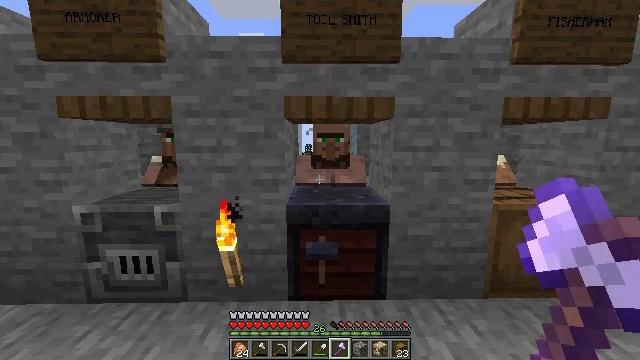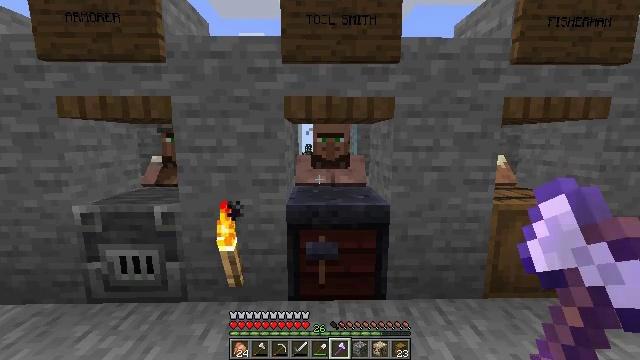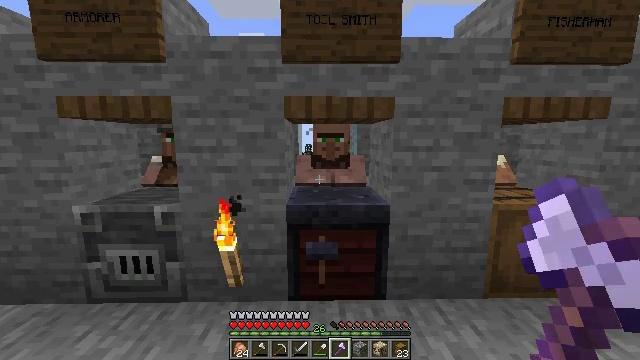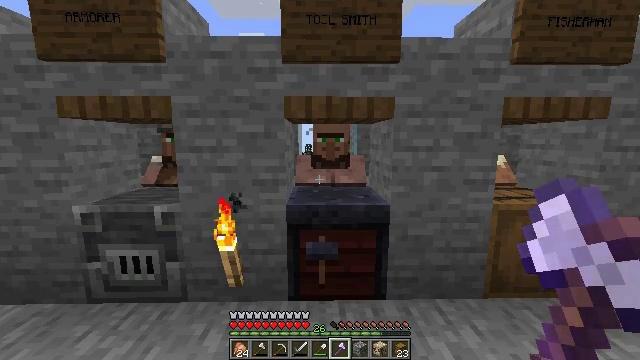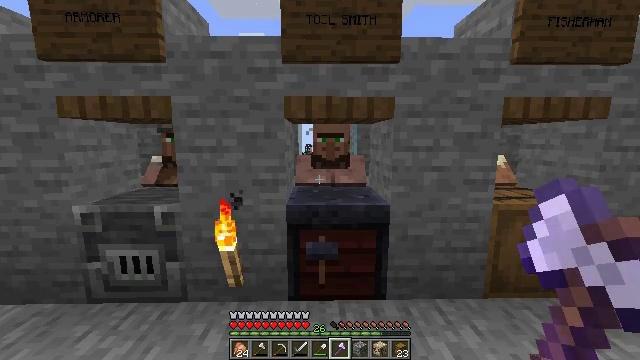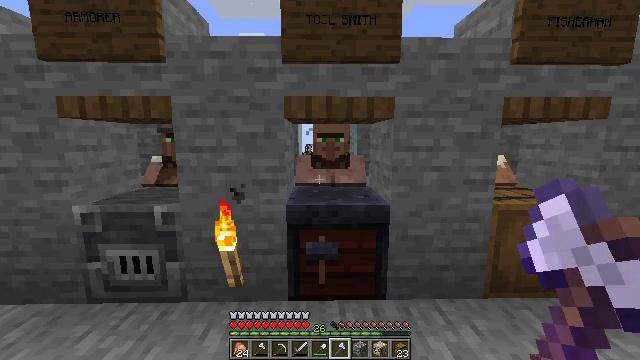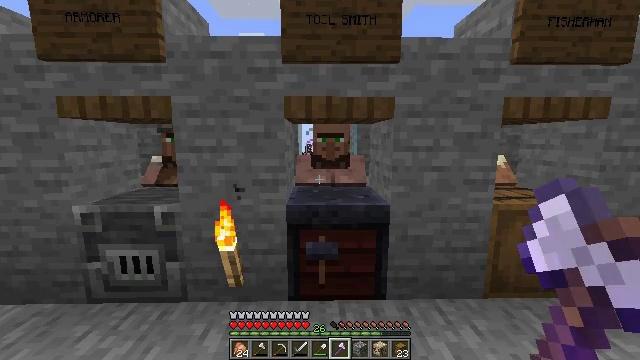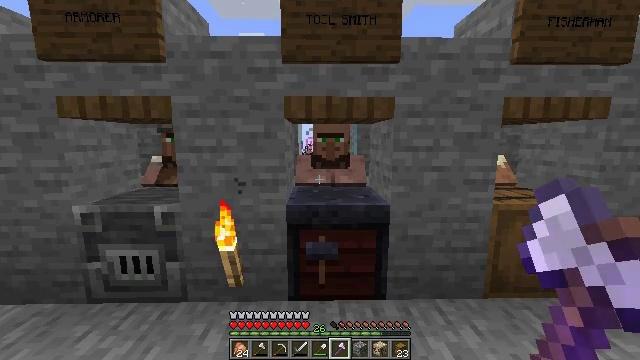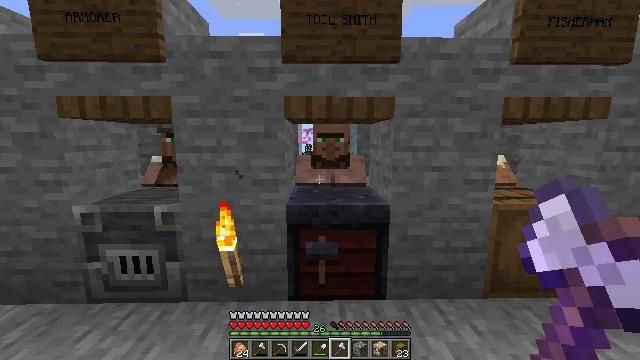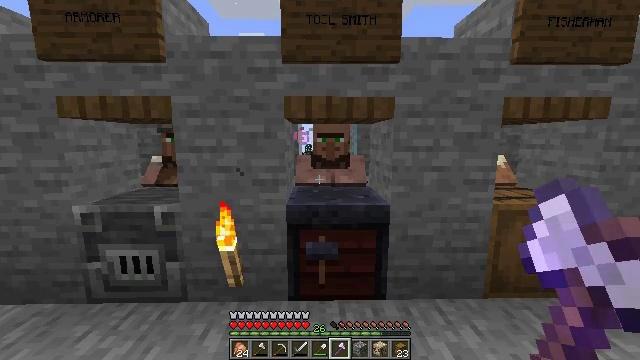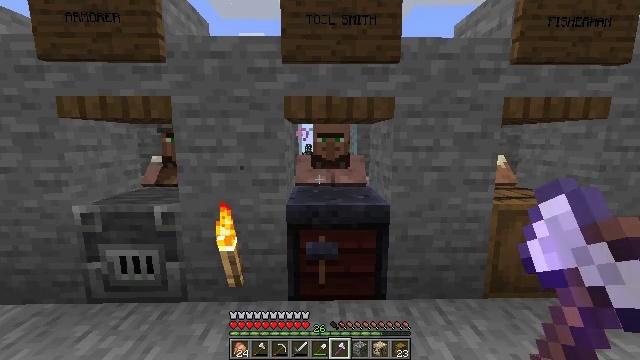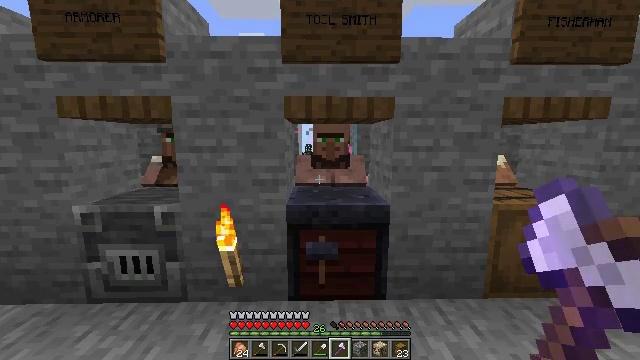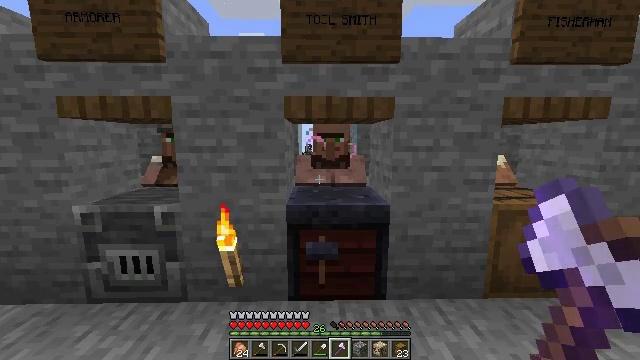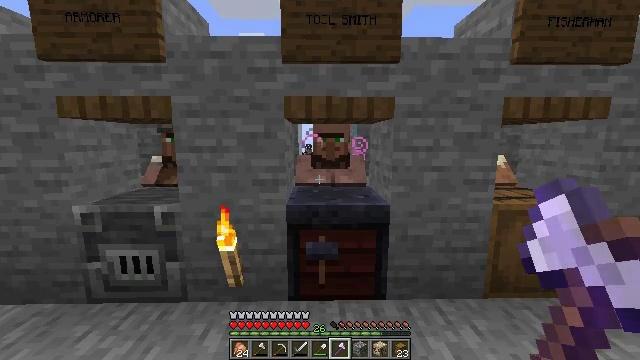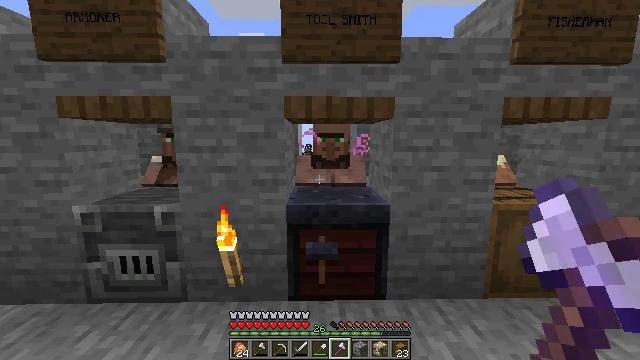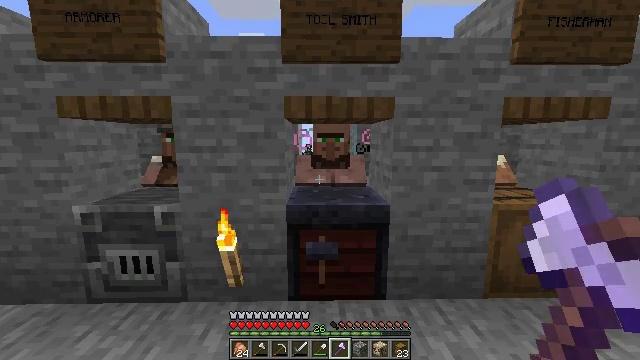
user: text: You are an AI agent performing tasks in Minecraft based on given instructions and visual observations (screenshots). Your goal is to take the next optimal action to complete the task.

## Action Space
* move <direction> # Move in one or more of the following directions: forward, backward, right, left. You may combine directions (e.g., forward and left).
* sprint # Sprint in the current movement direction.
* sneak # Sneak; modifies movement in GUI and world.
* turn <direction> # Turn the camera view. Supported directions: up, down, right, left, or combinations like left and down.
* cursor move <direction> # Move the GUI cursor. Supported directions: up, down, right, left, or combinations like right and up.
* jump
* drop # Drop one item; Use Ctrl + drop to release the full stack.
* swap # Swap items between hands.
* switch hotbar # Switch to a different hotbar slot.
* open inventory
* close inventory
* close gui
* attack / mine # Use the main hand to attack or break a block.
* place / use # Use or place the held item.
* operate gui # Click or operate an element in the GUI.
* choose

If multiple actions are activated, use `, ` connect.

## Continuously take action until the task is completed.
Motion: motion action
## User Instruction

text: Interact with a crafting table to get an iron shovel.
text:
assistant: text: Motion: no_op
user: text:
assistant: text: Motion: no_op
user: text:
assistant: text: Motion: no_op
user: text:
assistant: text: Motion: no_op
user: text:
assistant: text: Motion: no_op
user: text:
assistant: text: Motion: no_op
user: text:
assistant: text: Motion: no_op
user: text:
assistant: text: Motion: no_op
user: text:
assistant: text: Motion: no_op
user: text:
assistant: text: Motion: no_op
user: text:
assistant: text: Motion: no_op
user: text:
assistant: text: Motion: no_op
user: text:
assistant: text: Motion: no_op
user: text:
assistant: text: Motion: no_op
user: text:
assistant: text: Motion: no_op
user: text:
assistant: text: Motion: no_op
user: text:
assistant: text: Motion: no_op
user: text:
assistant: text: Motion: no_op
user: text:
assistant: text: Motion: turn left
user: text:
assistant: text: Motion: turn left and down
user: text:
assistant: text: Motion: turn left and down
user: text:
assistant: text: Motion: turn left
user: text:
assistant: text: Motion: no_op
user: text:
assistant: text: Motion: no_op
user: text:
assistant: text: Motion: no_op
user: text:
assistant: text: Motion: no_op
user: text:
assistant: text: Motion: no_op
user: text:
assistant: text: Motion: no_op
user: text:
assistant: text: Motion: no_op
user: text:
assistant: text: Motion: turn right